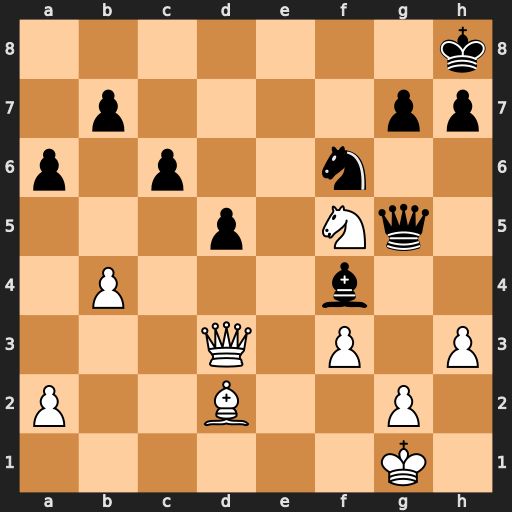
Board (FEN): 7k/1p4pp/p1p2n2/3p1Nq1/1P3b2/3Q1P1P/P2B2P1/6K1
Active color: w
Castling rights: -
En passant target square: -
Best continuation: h4 Qg6 Bxf4